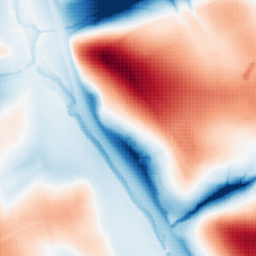
Category: classical
Decomposition family: gaussian_anisotropic
Decomposition parameters: sigma_x: 20
sigma_y: 50
Upsampling method: sinc_blackman
Upsampling parameters: scale: 4
kernel_size: 8
Upsampling scale: 4